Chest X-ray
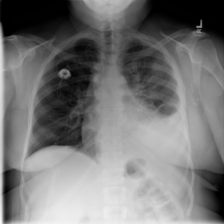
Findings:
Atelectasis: negative
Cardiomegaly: negative
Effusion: positive
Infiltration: positive
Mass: positive
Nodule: negative
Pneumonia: negative
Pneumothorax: negative
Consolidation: negative
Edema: negative
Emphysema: negative
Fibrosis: negative
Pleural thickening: negative
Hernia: negative